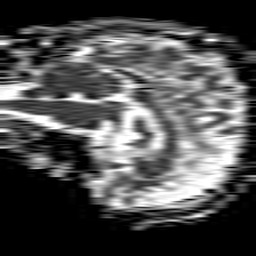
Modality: ADC
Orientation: sagittal
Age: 60
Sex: male
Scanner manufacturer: philips
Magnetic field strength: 1.5 T
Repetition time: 4.6 s
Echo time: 0.08631 s